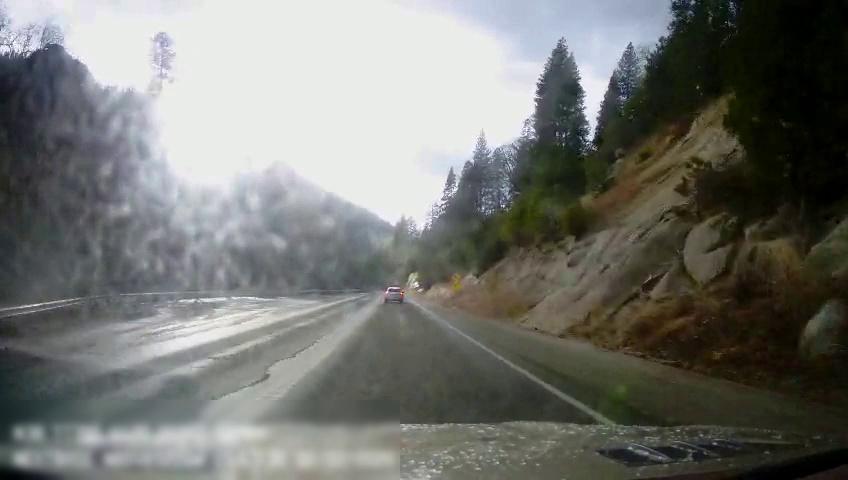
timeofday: Day
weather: Sunny
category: Drivable Space
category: Vehicles | Car
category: Lanes | Current Lane
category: Lanes | Current Lane
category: Lanes | Current Lane
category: Traffic | Signs